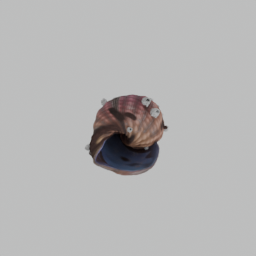
Label: animals